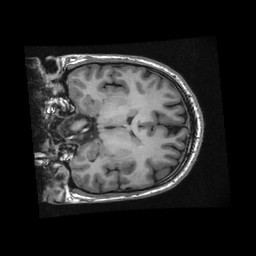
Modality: T1w
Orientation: coronal
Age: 30
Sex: male
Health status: healthy
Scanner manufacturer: ge
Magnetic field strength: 3 T
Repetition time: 0.008392 s
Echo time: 0.003108 s